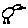
Label: bird